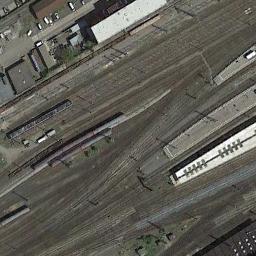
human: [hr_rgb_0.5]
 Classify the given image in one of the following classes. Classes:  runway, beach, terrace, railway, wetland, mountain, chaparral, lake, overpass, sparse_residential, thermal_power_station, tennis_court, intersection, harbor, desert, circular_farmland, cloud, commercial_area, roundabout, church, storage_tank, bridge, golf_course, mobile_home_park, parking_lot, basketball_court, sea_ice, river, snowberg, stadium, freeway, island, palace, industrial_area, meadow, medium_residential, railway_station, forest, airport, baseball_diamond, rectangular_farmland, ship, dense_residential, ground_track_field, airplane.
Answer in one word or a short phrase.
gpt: railway